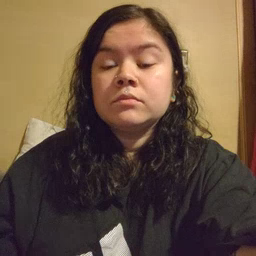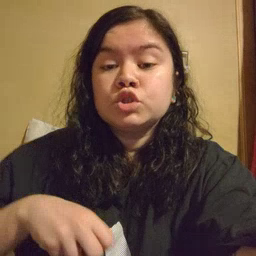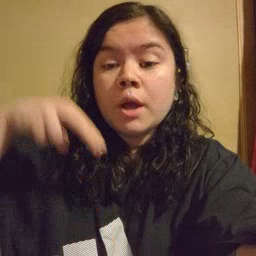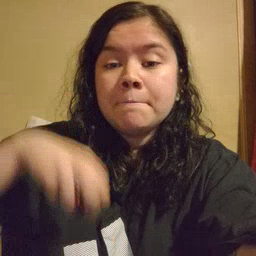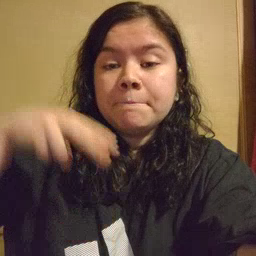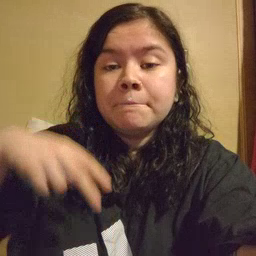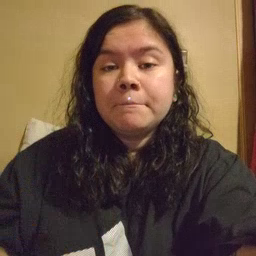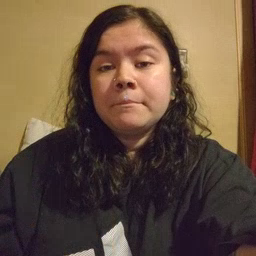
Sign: jump